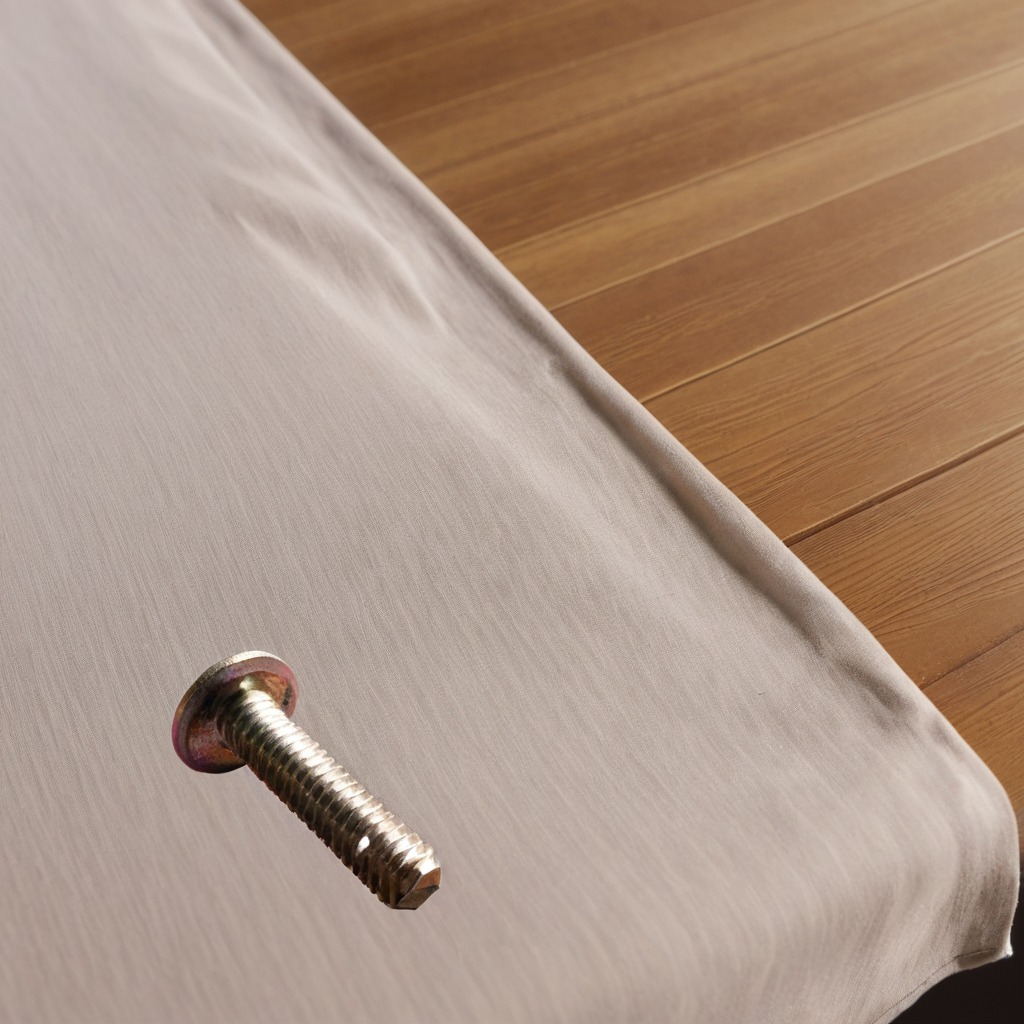
A metal screw is lying on the wooden table in an outdoor workshop during daytime bright natural light soft shadows worn but beneath the cloth.